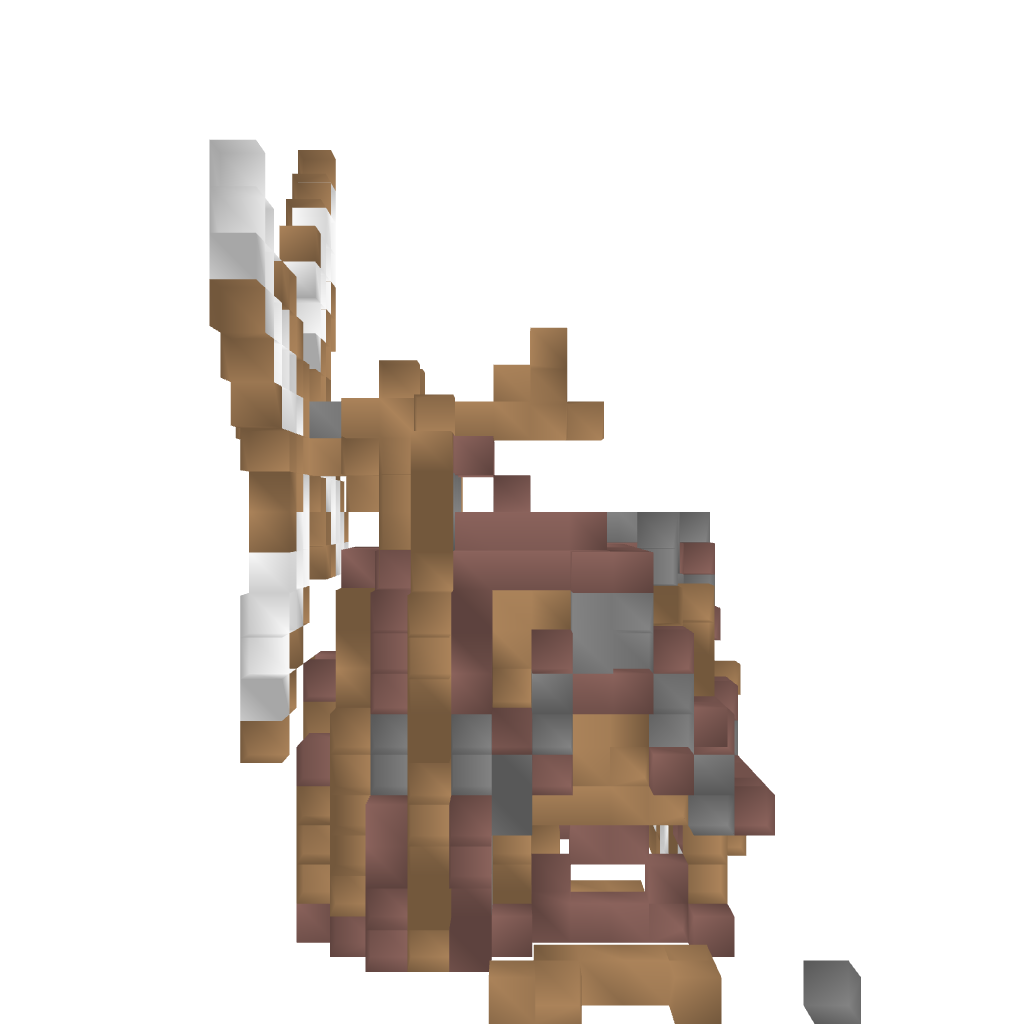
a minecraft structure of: Estate bad low quality